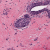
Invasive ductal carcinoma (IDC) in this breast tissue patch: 0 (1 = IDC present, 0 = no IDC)